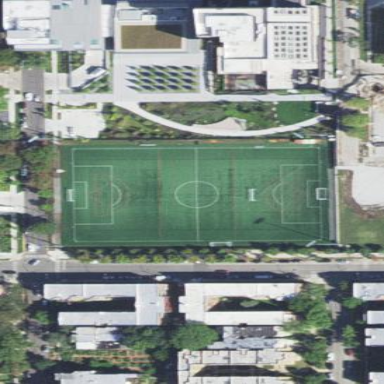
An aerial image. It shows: Soccer pitch for leisureland activities.